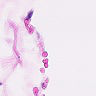
Metastatic tissue present: no